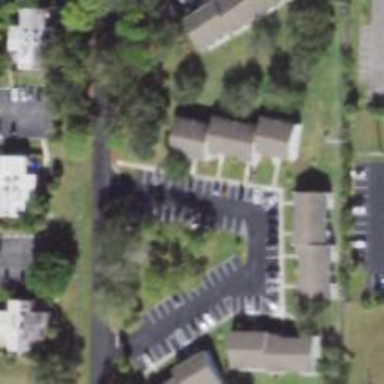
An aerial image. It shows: Parking area.